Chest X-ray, AP view. Patient: 64 years old, sex M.
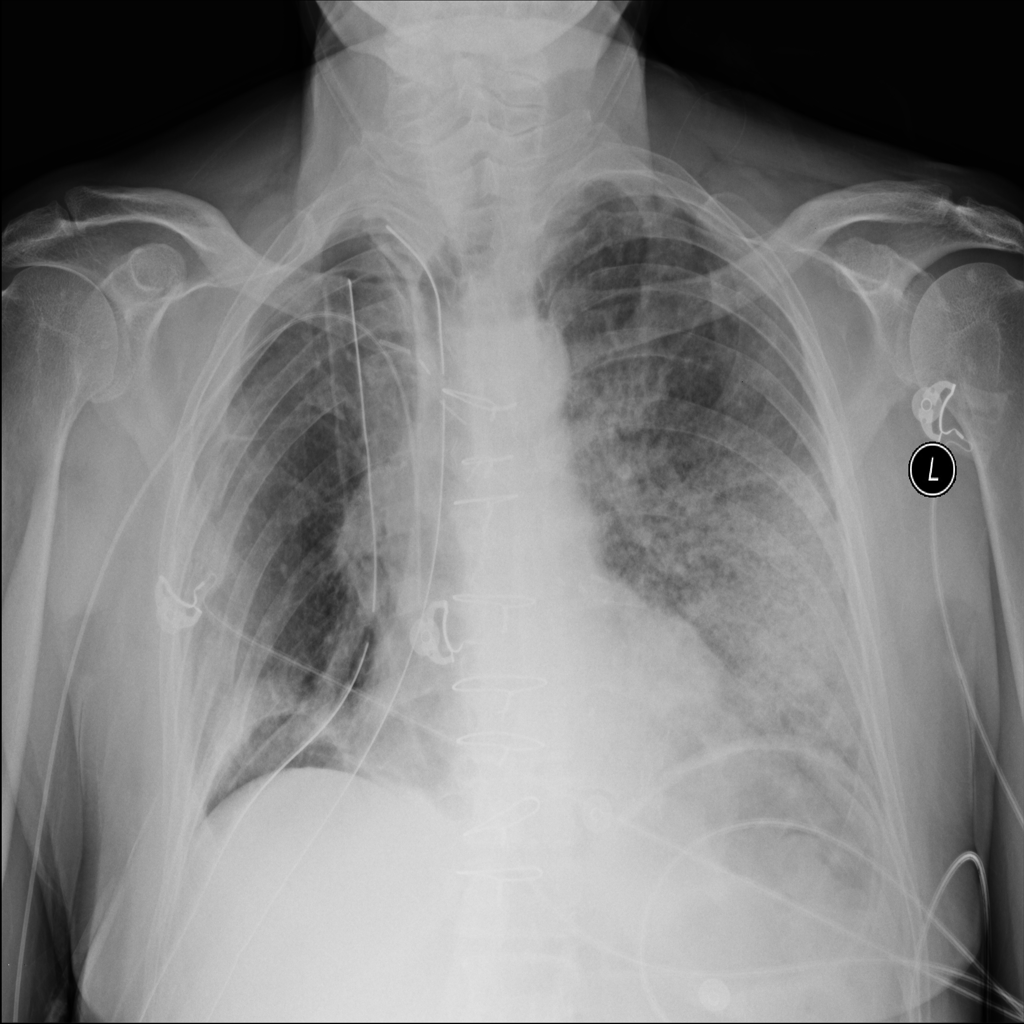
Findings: Pneumothorax